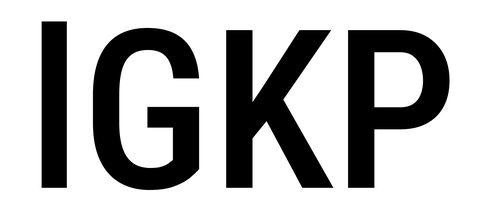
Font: Roboto_Condensed_Medium